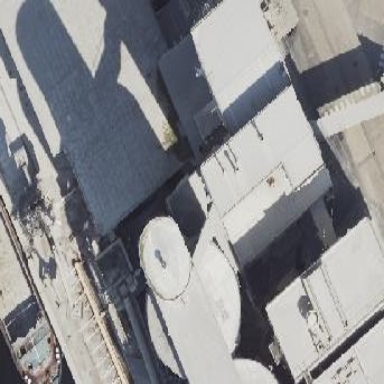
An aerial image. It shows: Industrial building with gray roof.